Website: bh-photo
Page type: address-validator
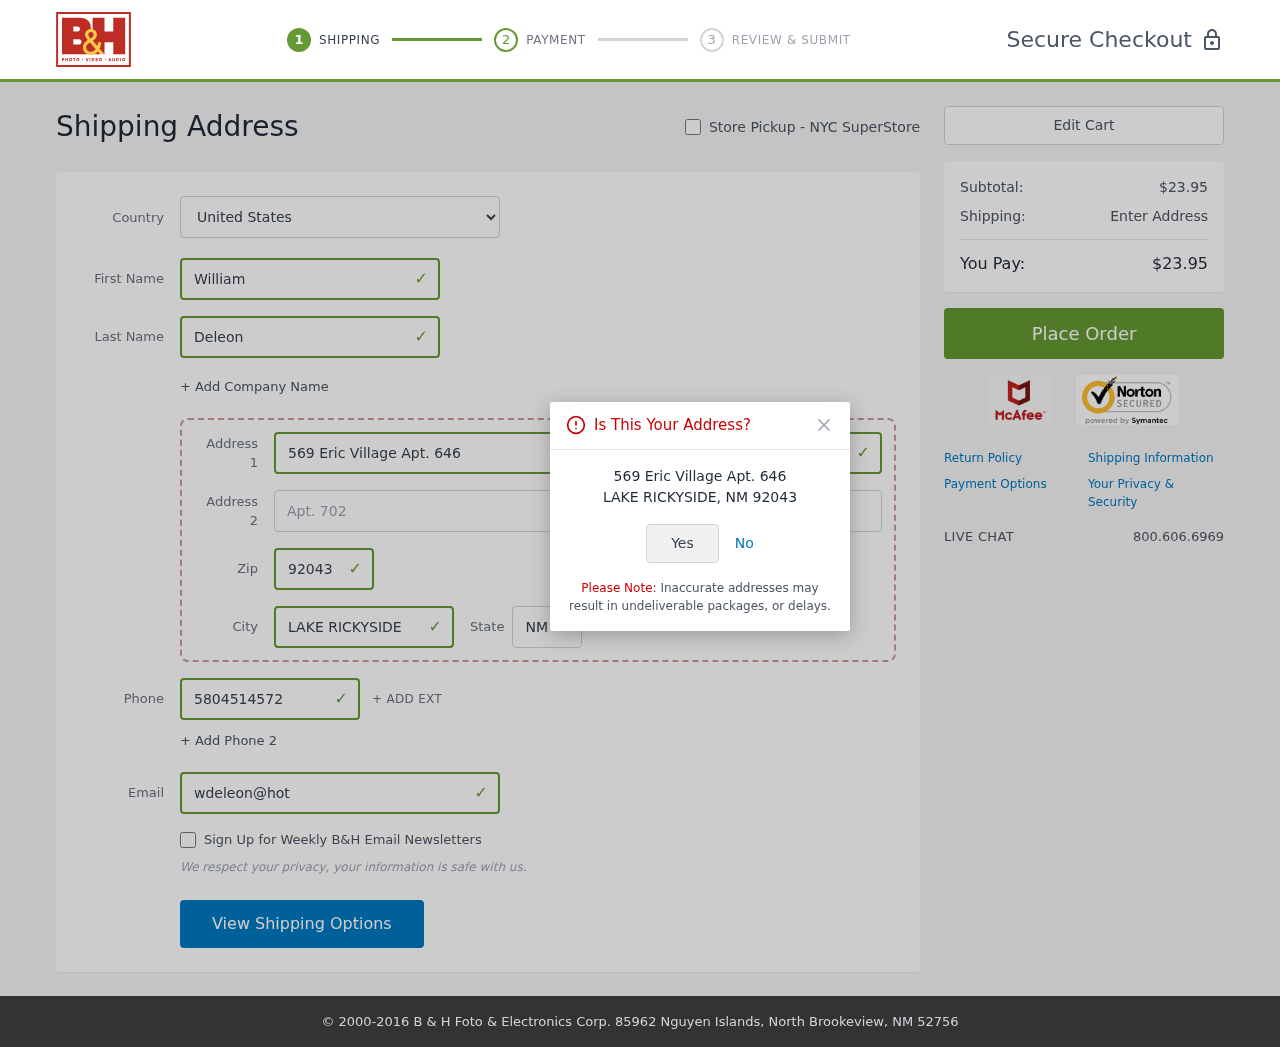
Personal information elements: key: PII_CITY
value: Lake Rickyside
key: PII_COUNTRY
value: United States
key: PII_EMAIL
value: wdeleon@hotmail.com
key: PII_FIRSTNAME
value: William
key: PII_LASTNAME
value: Deleon
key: PII_PHONE
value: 5804514572
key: PII_POSTCODE
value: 92043
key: PII_STATE_ABBR
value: NM
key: PII_STREET
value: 569 Eric Village Apt. 646
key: PII_STREET2
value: Apt. 702
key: PII_CITY_CONFIRM
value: LAKE RICKYSIDE
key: PII_POSTCODE_FULL
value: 92043
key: PII_POSTCODE_NUMERIC
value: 92043
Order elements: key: ORDER_SUBTOTAL
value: $23.95
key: ORDER_TOTAL
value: $23.95